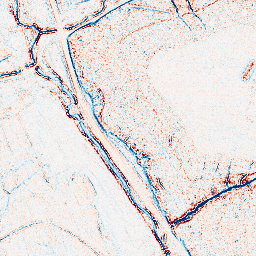
Category: edge_preserving
Decomposition family: bilateral
Decomposition parameters: d: 5
sigma_color: 50
sigma_space: 75
Upsampling method: sinc_hamming
Upsampling parameters: scale: 4
kernel_size: 8
Upsampling scale: 4